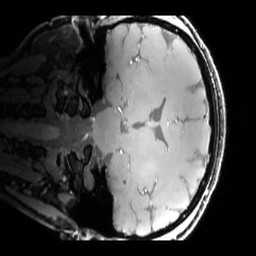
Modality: T1w
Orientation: coronal
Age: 28
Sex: female
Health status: healthy
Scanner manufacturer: siemens
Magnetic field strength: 7 T
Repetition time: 4.3 s
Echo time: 0.00227 s